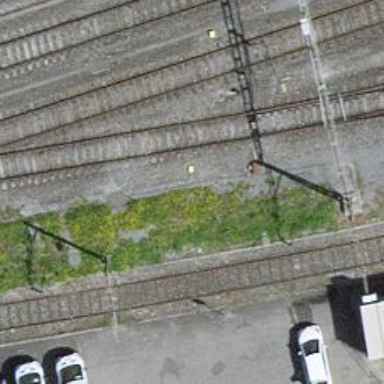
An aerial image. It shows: Single railway track with electrification through contact line.